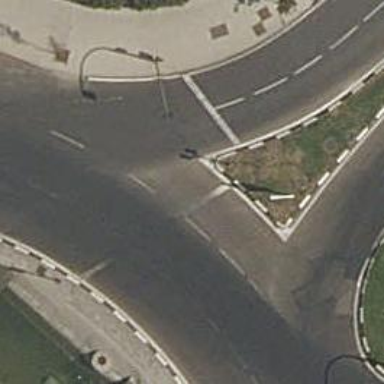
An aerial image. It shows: Road with traffic signals.